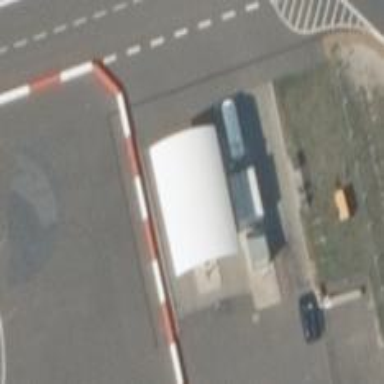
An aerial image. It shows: Fuel station.